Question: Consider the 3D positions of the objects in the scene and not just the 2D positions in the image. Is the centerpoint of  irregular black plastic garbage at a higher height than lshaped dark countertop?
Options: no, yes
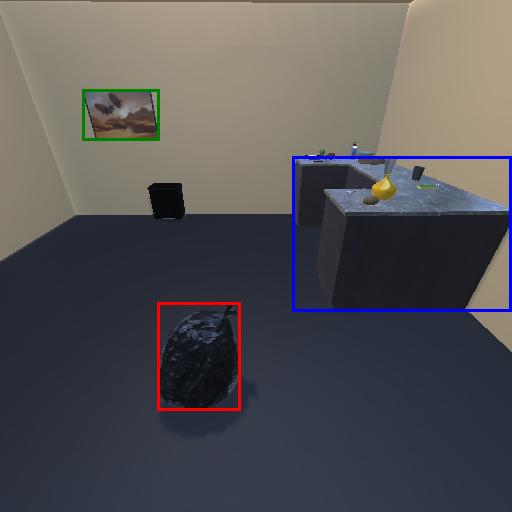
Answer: no